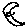
Label: moon